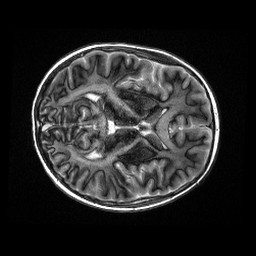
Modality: MP2RAGE
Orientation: axial
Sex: male
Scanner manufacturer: siemens
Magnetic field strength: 3 T
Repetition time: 5 s
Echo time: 0.00368 s